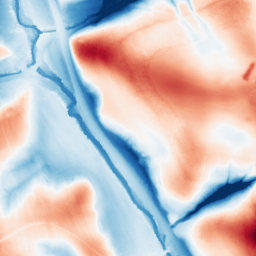
Category: edge_preserving
Decomposition family: guided
Decomposition parameters: radius: 32
eps: 0.01
Upsampling method: lanczos
Upsampling parameters: scale: 8
Upsampling scale: 8